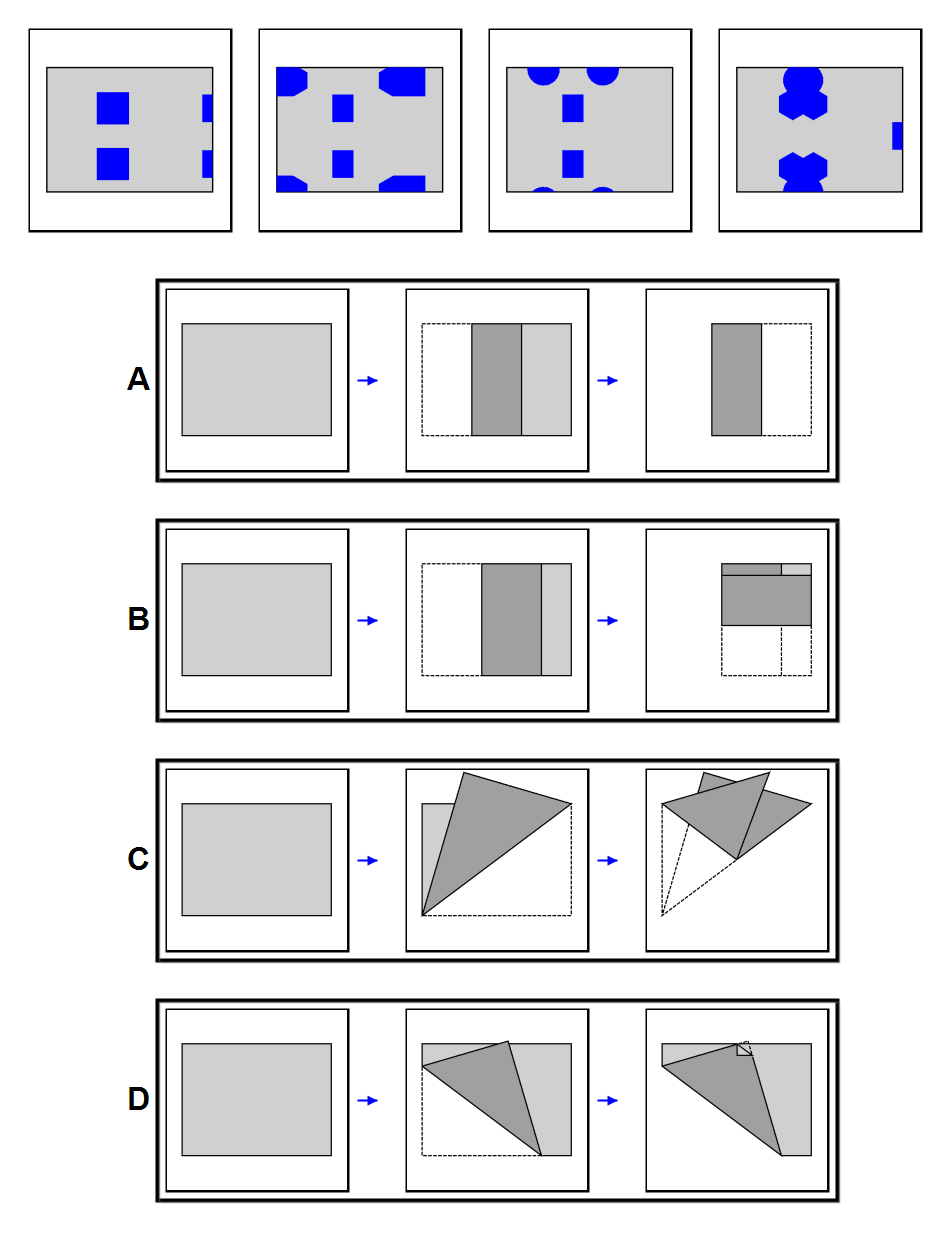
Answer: B